Question: I'am developing a Windows 10 Universal App and every time I debug it on the Windows Phone emulator, I get the following "white space" on the top of my view (yellow in the picture).
Does somebody know this issue? What can I do?
When I debug it on my local machine (as a windows store app) there is no white space on top. Maybe it is the navigation bar or something like that??? It seems like there is a top margin set to all of my views ...

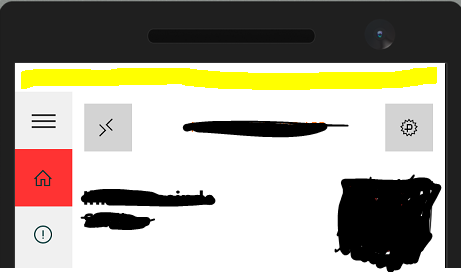
Answer: It's the Status Bar, which only shows up on mobile. In UWP, the background color of the Status Bar seems to inherit from the background of the main page. So, if the background color of your Page is set to White, but your RequestedTheme is set to Dark, you'd see something like this. Try changing the background color of your main page, or the RequestedTheme property.
It's also possible to hide the Status Bar in a UWP app.
I wrote up a quick blog post about this:
<URL>